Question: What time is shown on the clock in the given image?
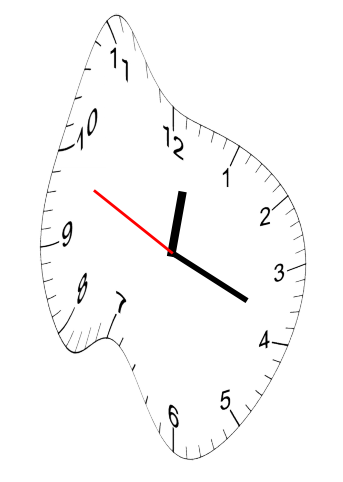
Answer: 12:18:49